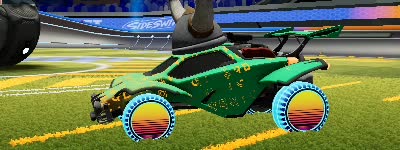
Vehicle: octane